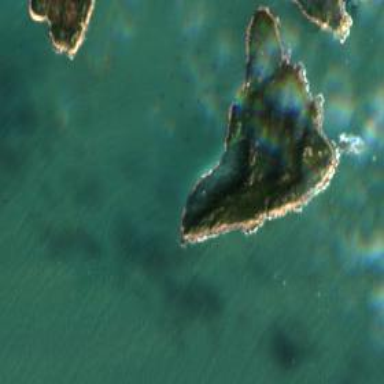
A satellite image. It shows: Island with natural coastline.